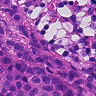
Metastatic tissue present: yes